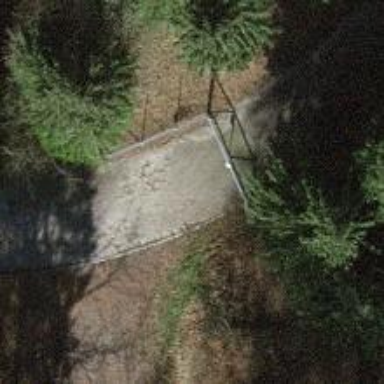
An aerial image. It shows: Gate.